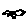
Label: bird